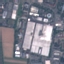
Land use / land cover class: Industrial